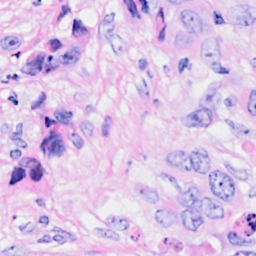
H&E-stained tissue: Breast